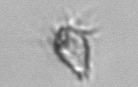
Label: Paratontonia_gracillima